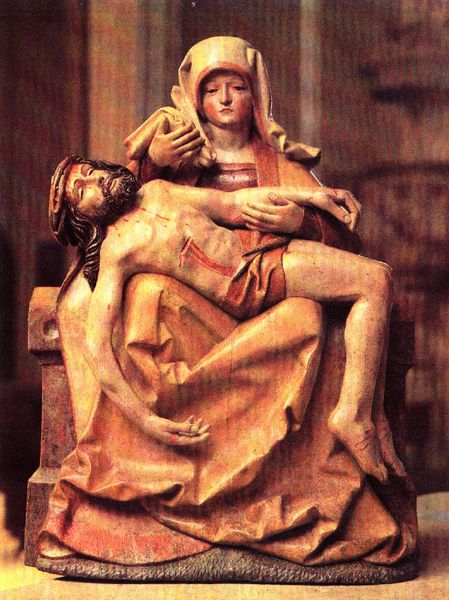
Titel: Vesperbild in der Severikirche zu Erfurt
Standort: Erfurt, St-Severi-Kirche (EU - D - Thüringen)
Schlagwörter: wunde, schleier, tod, trauer, mantel, gotik, thron, schoß, blut, lendentuch, weinen, christus, jesus, pieta, leid, schmerz, maria, madonna, dornenkrone